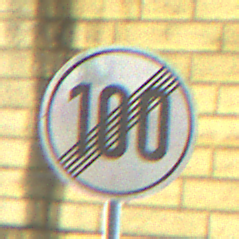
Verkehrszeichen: EndeGeschwindigkeit100
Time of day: Midday
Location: Outdoor (Urban)
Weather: Clear
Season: NotSpecified
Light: Natural